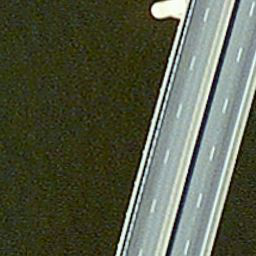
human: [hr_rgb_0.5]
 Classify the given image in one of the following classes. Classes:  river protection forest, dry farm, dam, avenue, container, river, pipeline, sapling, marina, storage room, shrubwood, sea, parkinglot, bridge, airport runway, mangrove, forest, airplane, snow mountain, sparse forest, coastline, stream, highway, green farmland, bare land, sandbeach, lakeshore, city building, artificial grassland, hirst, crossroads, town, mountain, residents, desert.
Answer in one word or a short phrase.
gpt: bridge